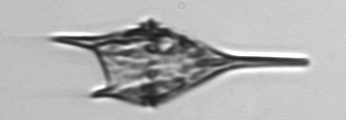
Label: Tripos_lineatus